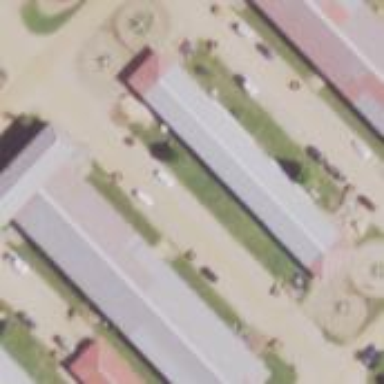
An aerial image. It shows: Stable.